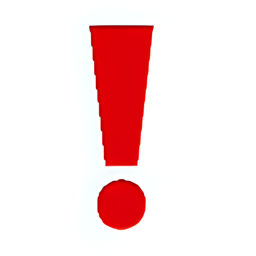
Name: heavy exclamation mark symbol
Emoji: ❗
Group: Symbols
Sub-group: punctuation